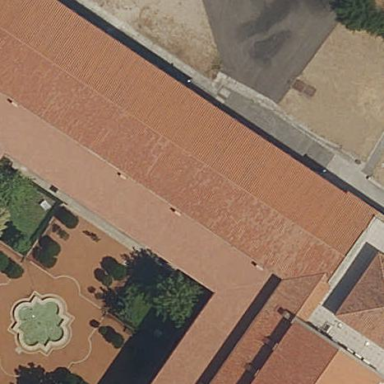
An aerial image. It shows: Building with roof tiles and skillion roof shape.